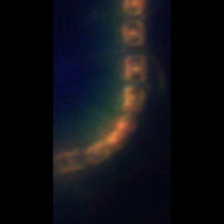
Taxon: Chaetoceros
Group: Diatoms